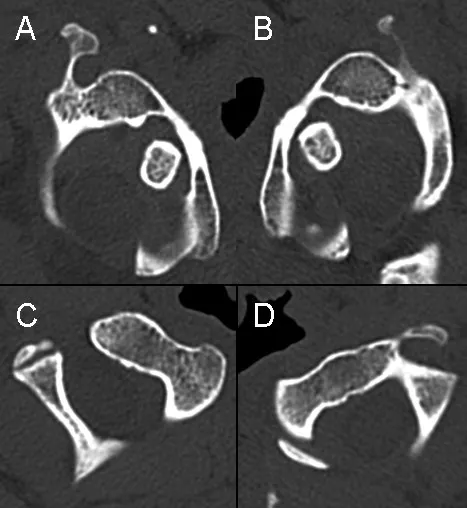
Rotatory computed tomography scan. Atlas (A + B) and axis (C + D) with the head rotated to the left (A + C) and to the right (B + D).
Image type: radiology (ct)